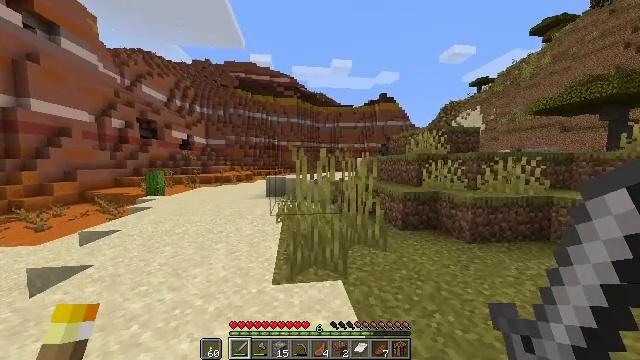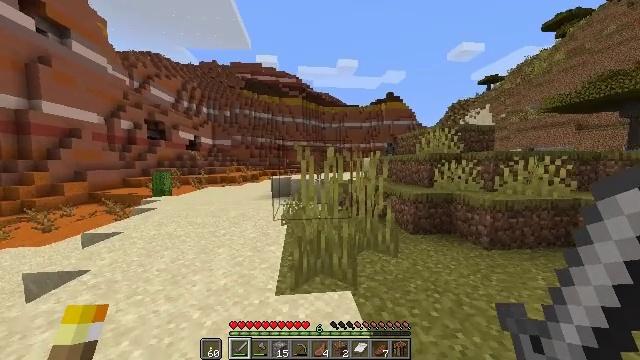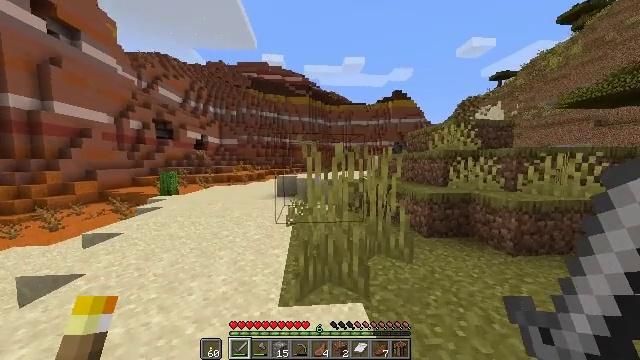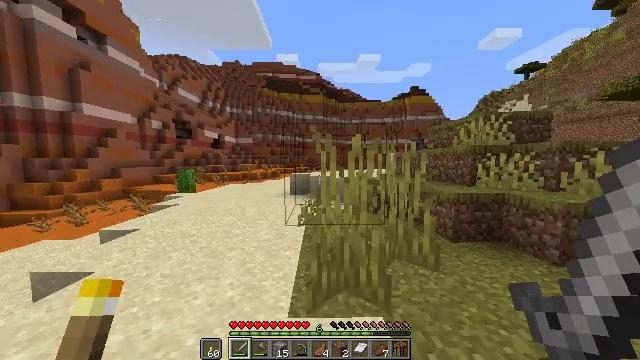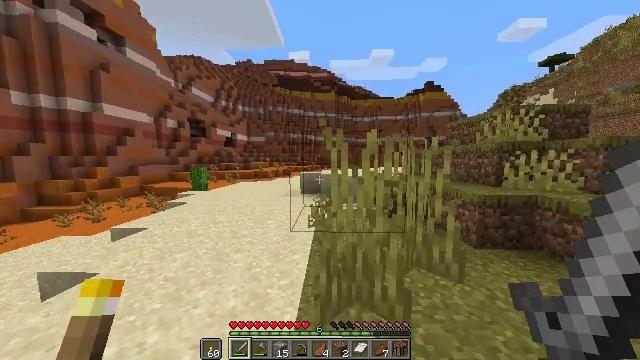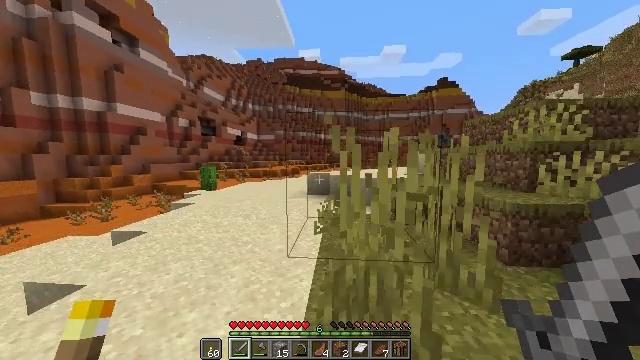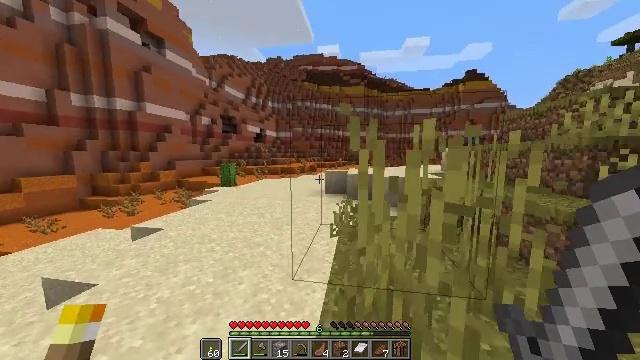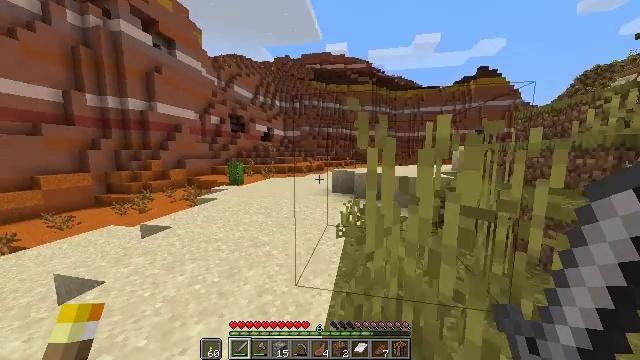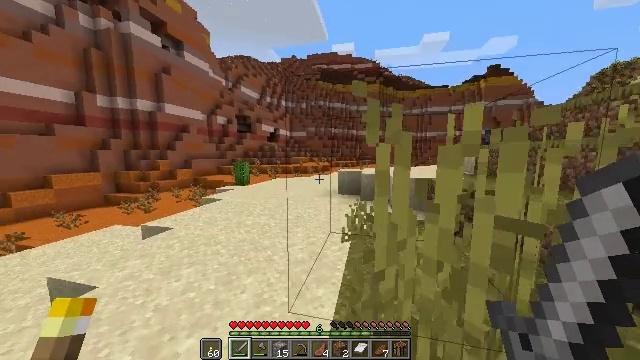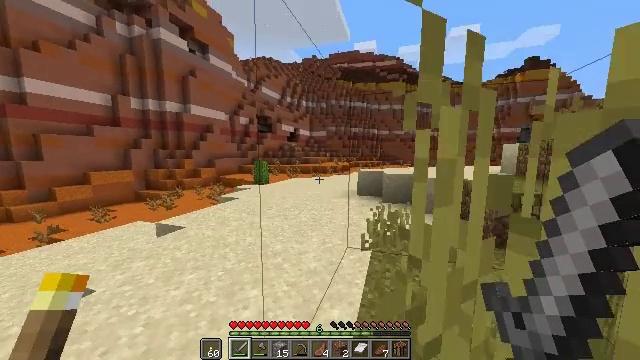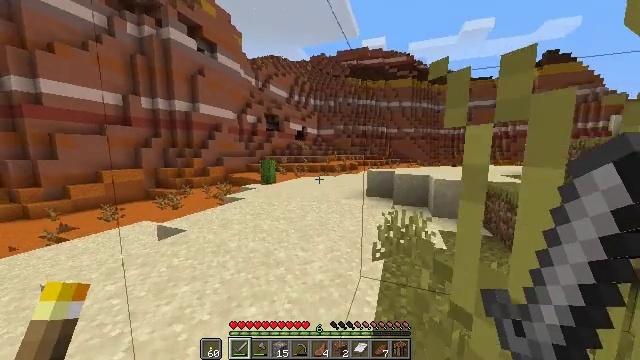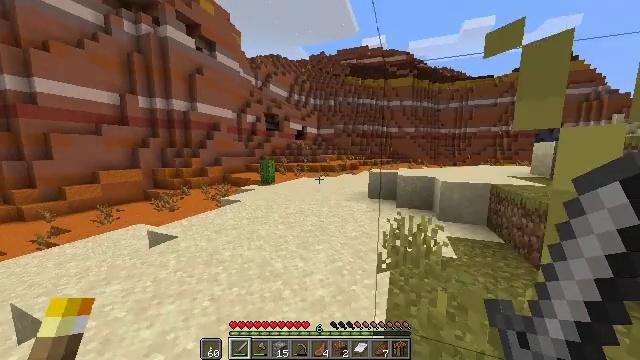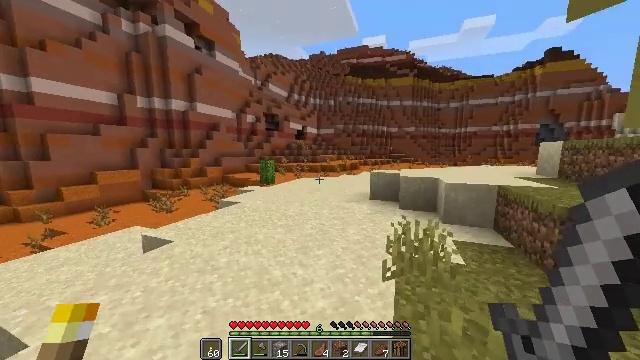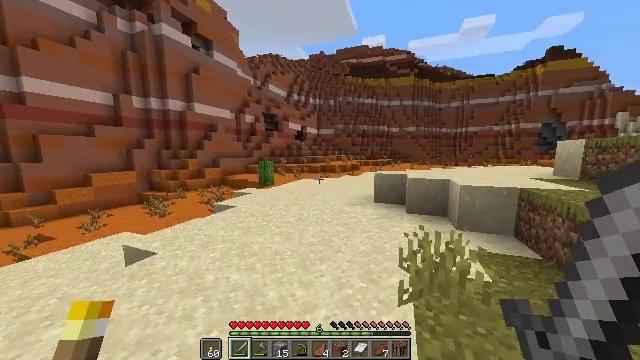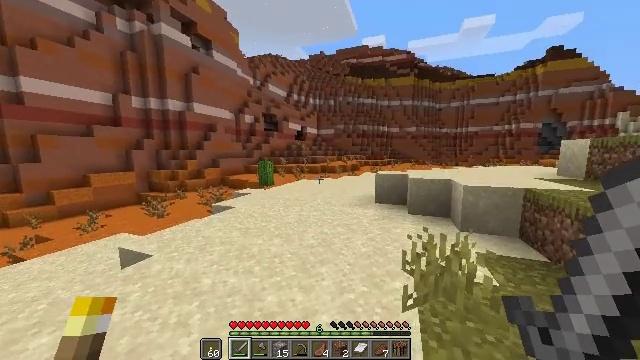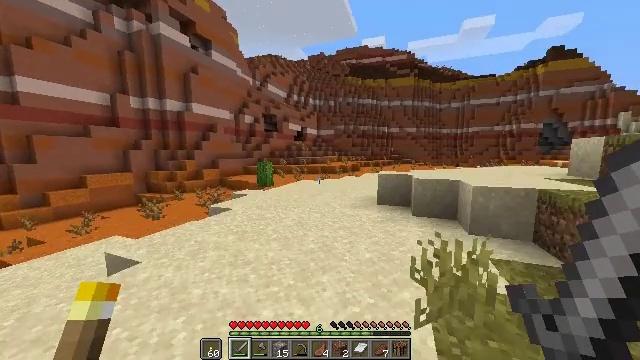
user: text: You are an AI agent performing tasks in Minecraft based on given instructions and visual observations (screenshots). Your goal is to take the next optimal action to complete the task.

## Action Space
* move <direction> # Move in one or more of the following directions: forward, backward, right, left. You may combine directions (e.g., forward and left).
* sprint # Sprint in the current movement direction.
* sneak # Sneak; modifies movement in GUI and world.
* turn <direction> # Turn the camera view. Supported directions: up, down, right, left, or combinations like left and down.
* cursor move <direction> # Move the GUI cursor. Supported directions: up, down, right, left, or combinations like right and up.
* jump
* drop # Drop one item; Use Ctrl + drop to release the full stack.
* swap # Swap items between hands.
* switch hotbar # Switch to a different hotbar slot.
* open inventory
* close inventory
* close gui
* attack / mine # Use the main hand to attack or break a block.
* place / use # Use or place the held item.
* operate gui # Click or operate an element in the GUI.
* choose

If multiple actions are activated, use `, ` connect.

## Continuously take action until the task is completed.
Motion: motion action
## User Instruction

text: Break the sugar cane.
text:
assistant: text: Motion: move forward, sprint, turn left
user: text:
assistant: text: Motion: move forward, sprint, turn left
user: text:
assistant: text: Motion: move forward, sprint, turn left
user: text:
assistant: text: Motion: move forward, sprint, turn left
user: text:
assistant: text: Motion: move forward, sprint, turn left
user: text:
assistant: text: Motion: move forward, sprint, turn left
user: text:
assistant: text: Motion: move forward, sprint, turn left
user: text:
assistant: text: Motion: move forward, sprint, turn left
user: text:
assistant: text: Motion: move forward, sprint, turn left
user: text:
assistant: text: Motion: move forward, sprint, turn left
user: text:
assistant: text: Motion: move forward, sprint
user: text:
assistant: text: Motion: move forward, sprint
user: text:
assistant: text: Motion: move forward, sprint
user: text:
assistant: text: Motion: move forward, sprint
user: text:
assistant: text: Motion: move forward, sprint
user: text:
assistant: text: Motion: move forward, sprint
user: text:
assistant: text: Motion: move forward, sprint
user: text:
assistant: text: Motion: move forward, sprint, turn right
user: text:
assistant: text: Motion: move forward, sprint, turn right
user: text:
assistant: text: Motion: move forward, sprint, turn right
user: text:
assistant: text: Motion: move forward, sprint, turn right
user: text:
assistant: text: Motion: move forward, sprint, turn right
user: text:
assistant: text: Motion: move forward, sprint
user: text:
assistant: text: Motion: move forward, sprint
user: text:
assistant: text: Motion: move forward, sprint, turn right
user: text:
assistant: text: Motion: move forward, sprint
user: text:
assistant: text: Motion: move forward, sprint, turn right
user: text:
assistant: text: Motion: move forward, sprint, turn right
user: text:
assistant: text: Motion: move forward, sprint, turn right
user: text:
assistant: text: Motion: move forward, sprint, turn right